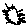
Label: sun